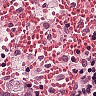
Metastatic tissue present: no